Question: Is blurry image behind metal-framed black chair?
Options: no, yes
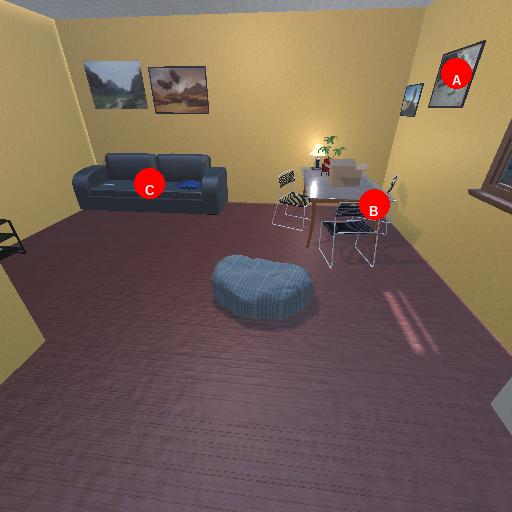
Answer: no